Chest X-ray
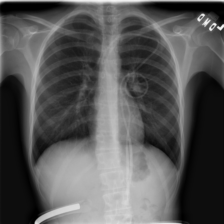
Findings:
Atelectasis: negative
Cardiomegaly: negative
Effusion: negative
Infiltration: negative
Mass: negative
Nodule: negative
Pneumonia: negative
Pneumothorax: negative
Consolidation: negative
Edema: negative
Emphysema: negative
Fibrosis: negative
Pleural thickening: negative
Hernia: negative